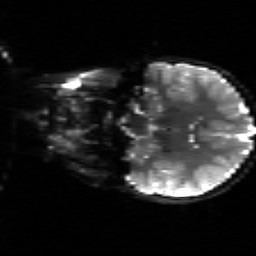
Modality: sbref
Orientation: coronal
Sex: female
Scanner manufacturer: siemens
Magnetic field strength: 3 T
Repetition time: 5 s
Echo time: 0.071 s